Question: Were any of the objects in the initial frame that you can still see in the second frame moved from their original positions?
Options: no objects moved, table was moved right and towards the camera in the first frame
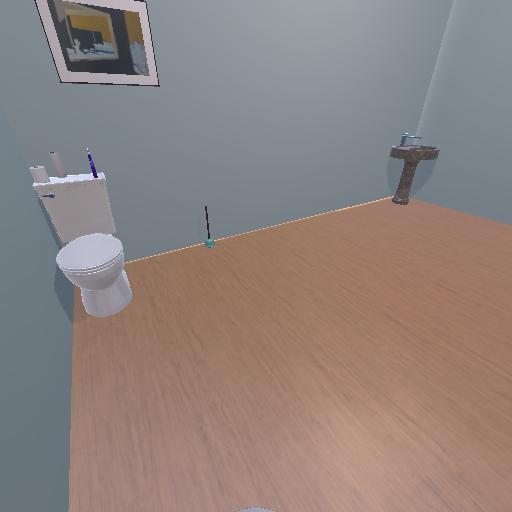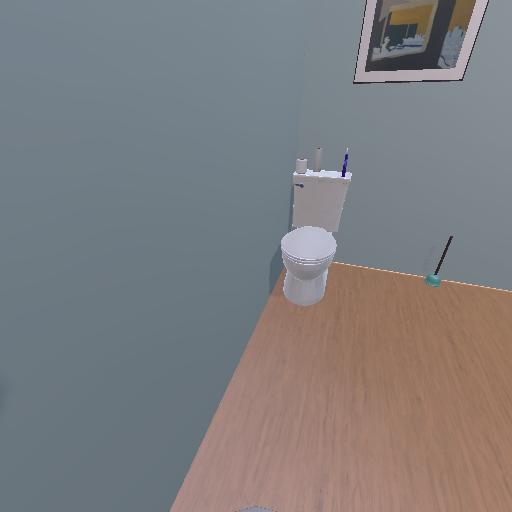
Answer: no objects moved